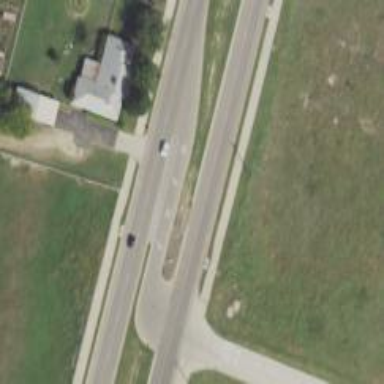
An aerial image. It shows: Asphalt road that is classified as tertiary link.